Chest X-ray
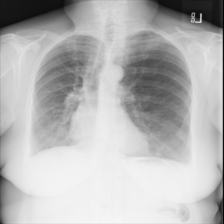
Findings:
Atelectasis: negative
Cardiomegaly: negative
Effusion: negative
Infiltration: negative
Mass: negative
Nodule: negative
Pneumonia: negative
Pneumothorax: negative
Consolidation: negative
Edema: negative
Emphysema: negative
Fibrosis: negative
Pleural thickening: negative
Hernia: negative